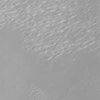
Label: not_dusty